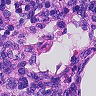
Metastatic tissue present: no